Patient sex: M
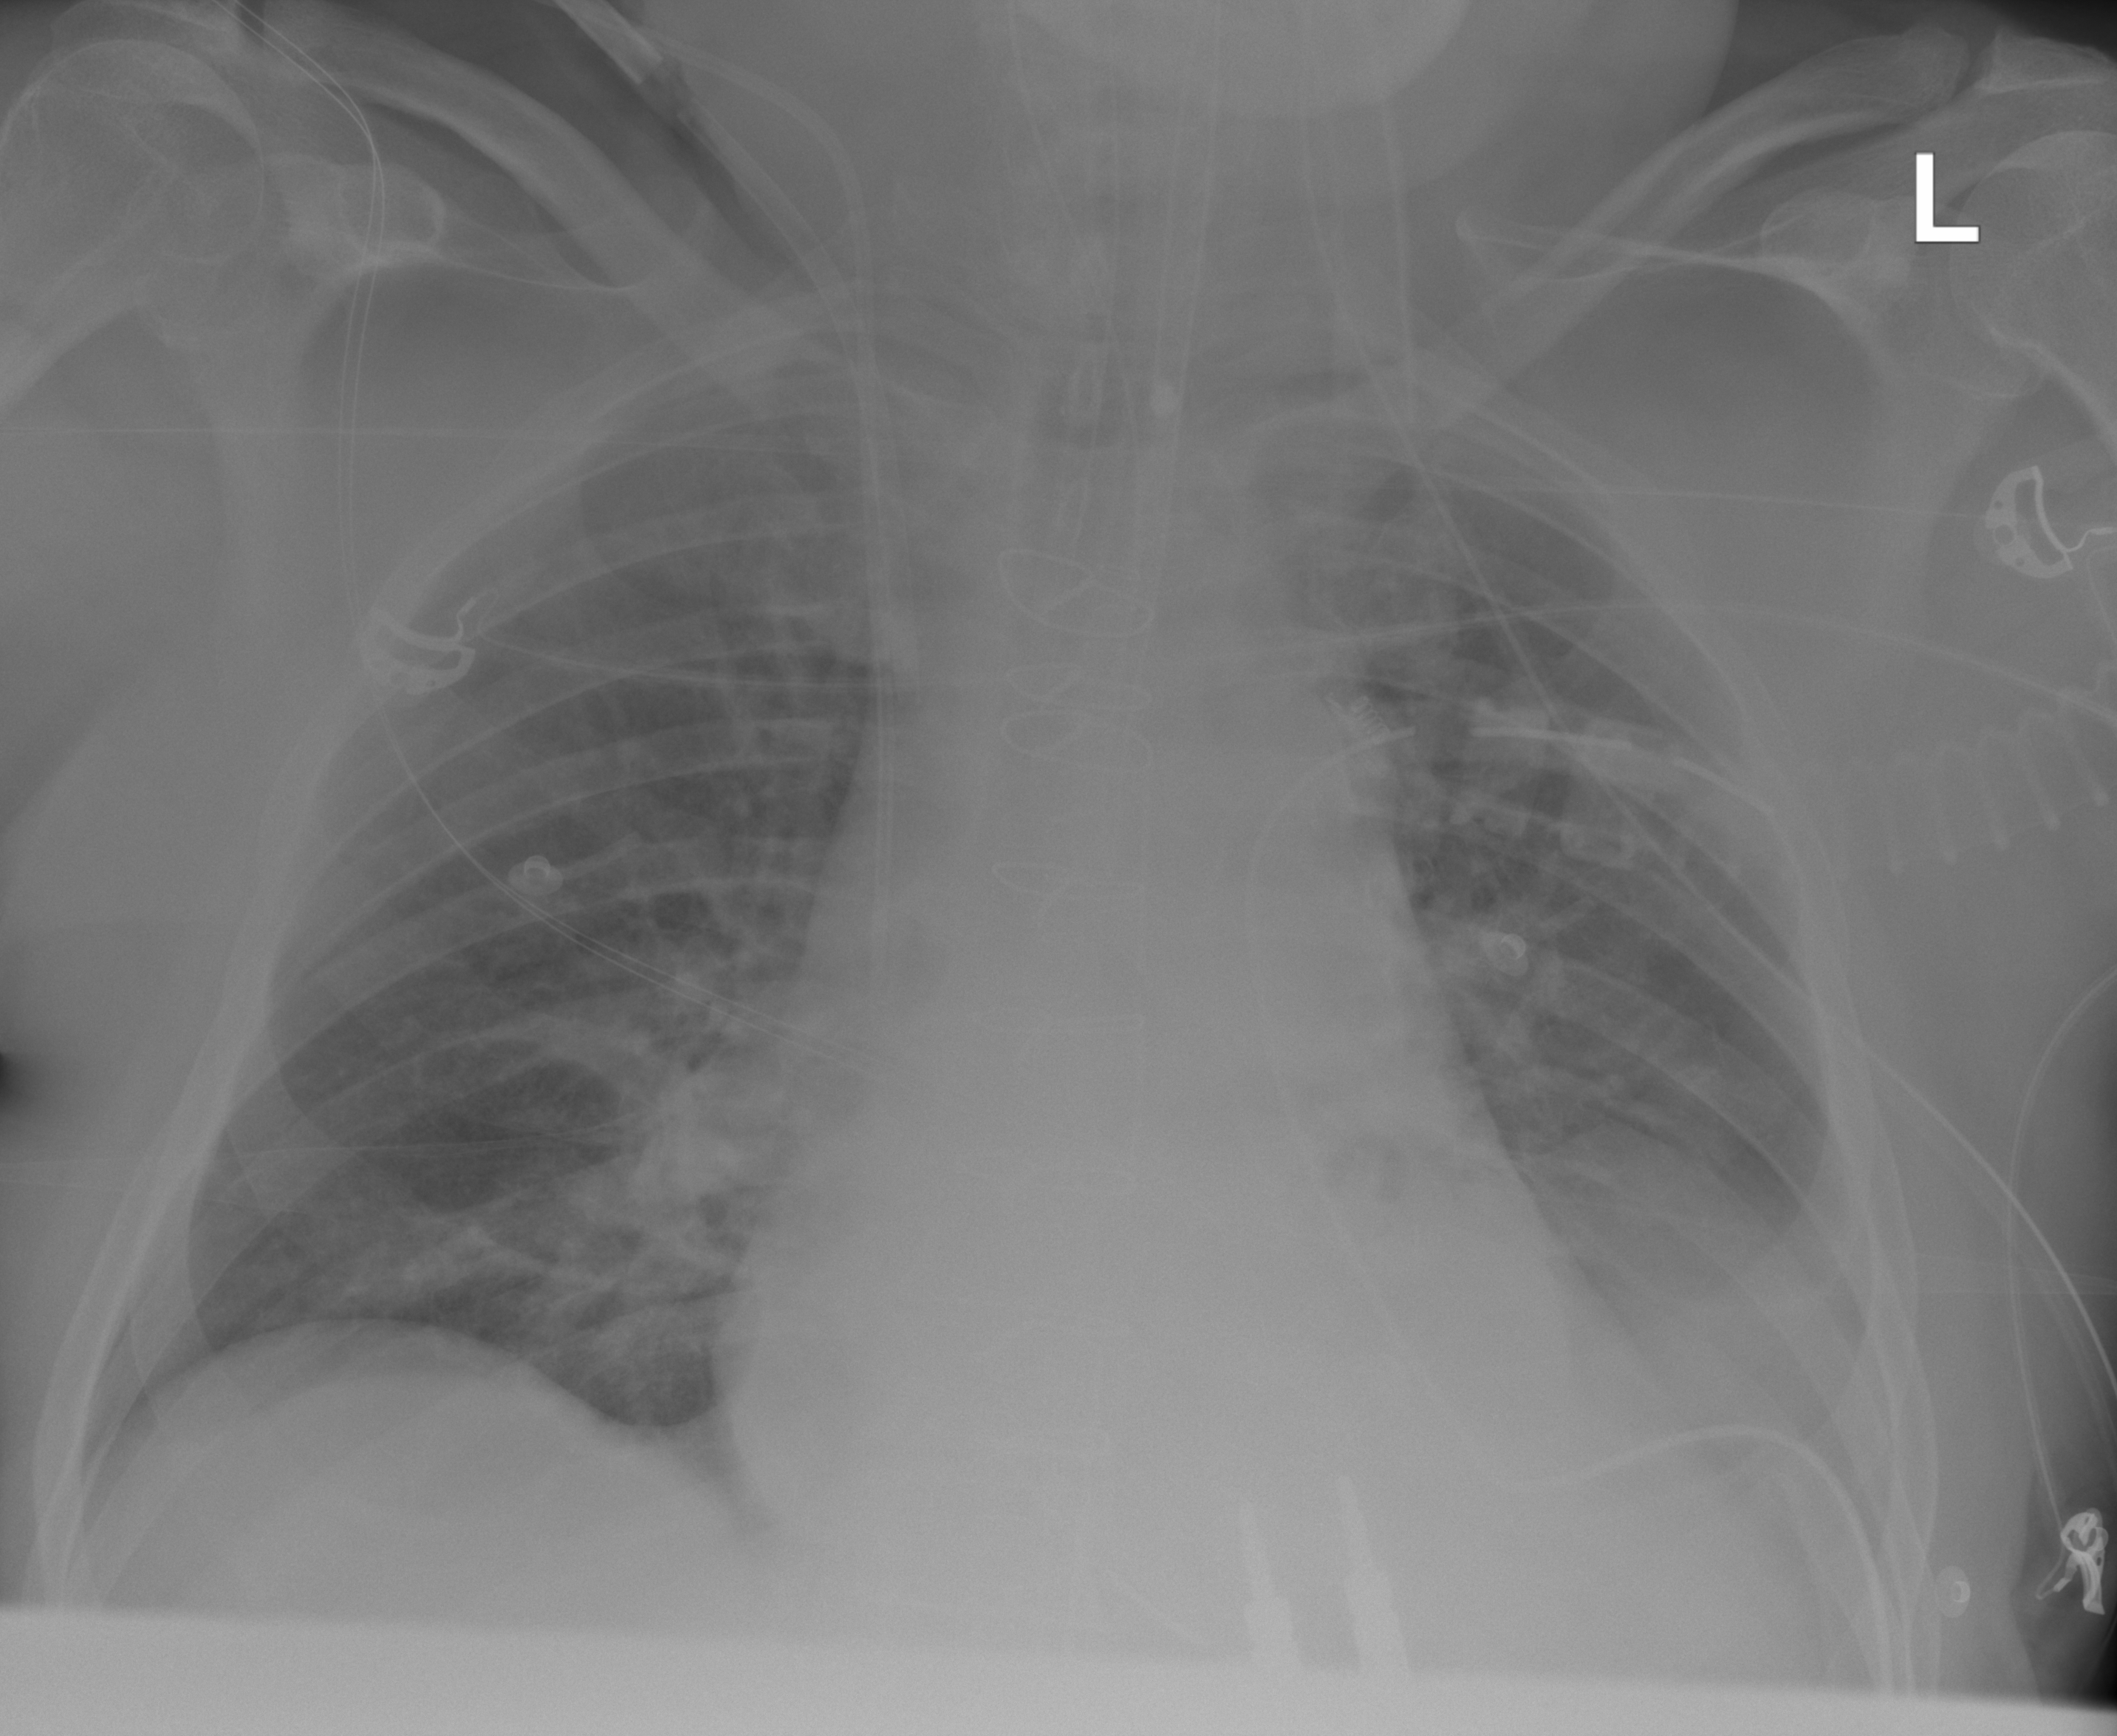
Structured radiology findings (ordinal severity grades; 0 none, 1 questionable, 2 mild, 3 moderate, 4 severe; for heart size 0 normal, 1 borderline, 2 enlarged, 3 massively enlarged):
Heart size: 0
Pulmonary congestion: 0
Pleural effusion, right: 0
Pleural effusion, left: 2
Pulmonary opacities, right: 0
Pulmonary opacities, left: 0
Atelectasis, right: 0
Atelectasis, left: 2